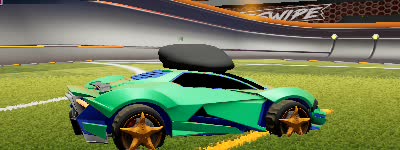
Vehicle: werewolf